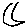
Label: moon